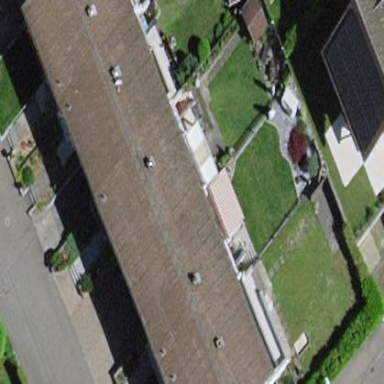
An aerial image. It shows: Terrace building.